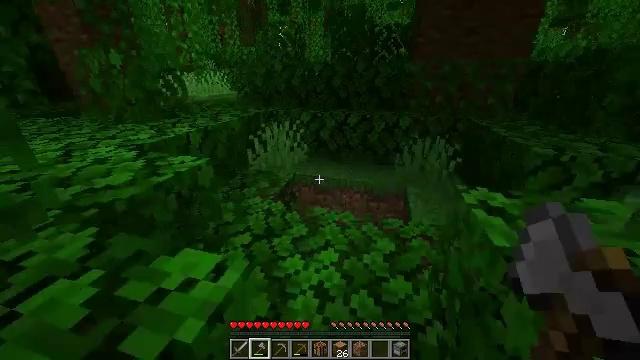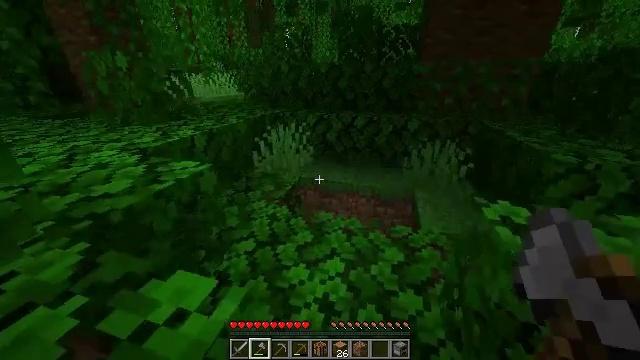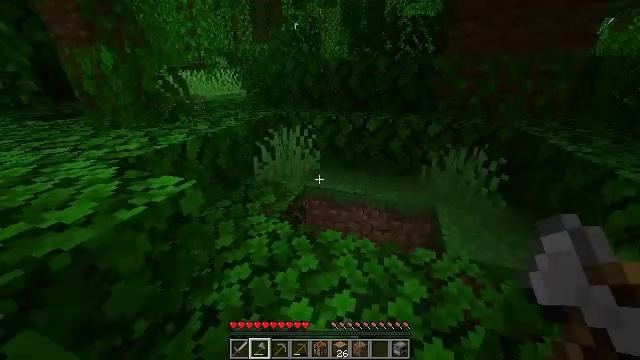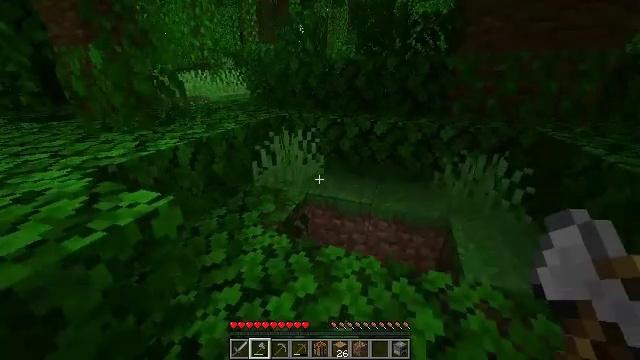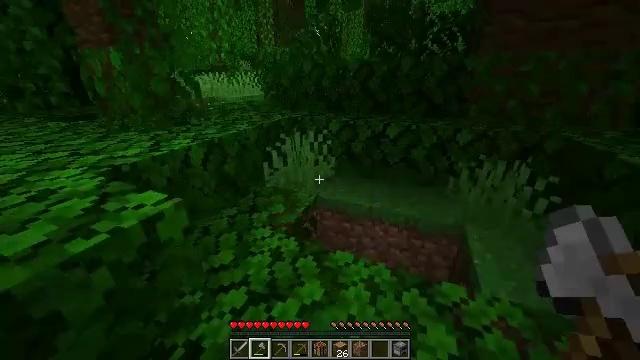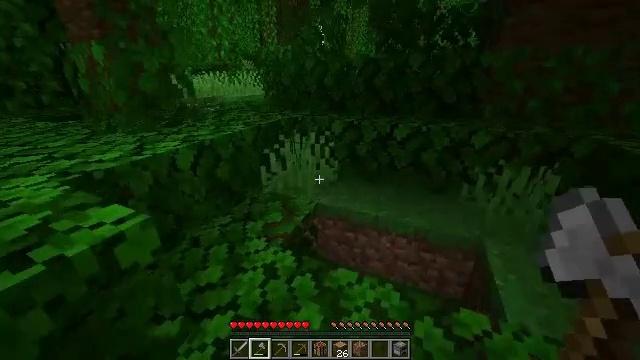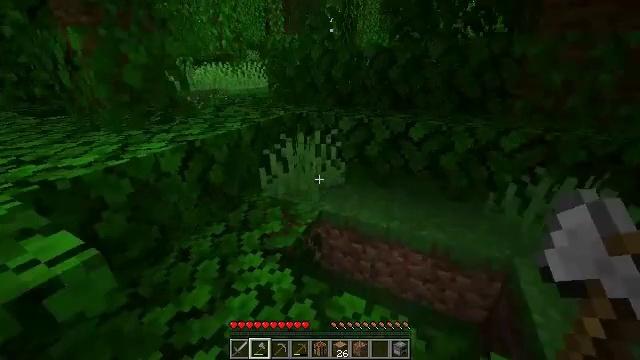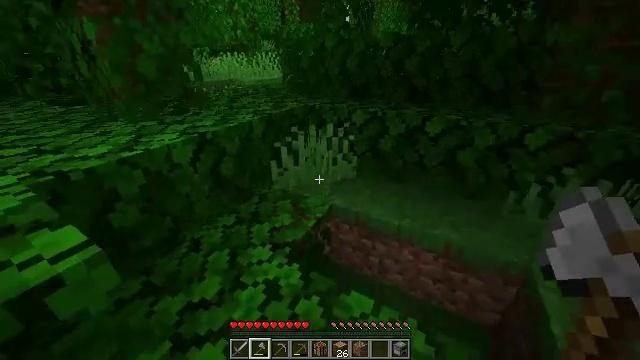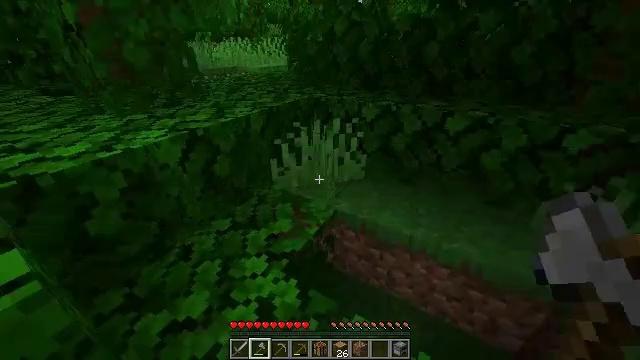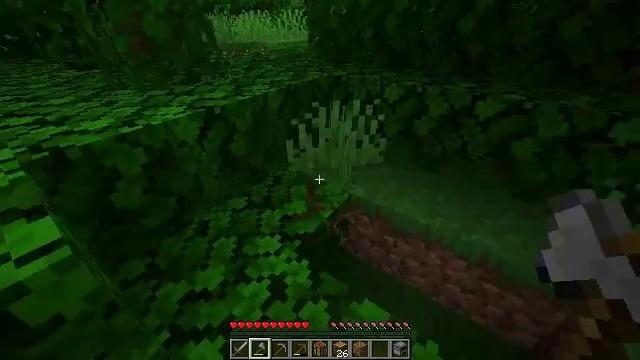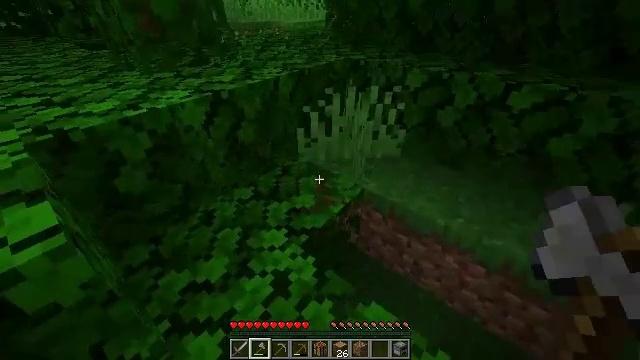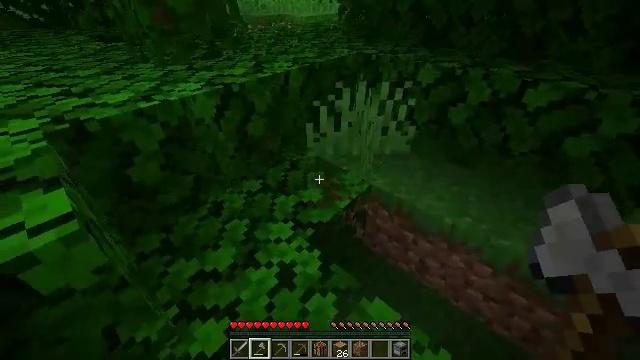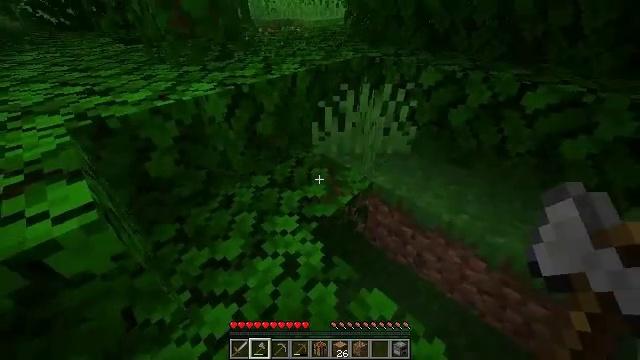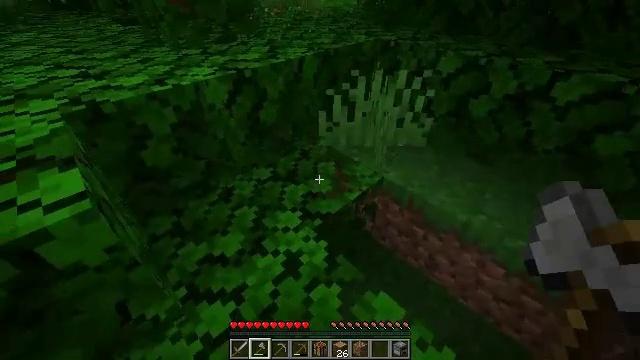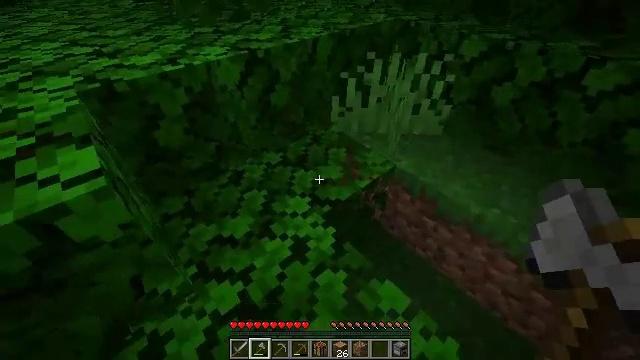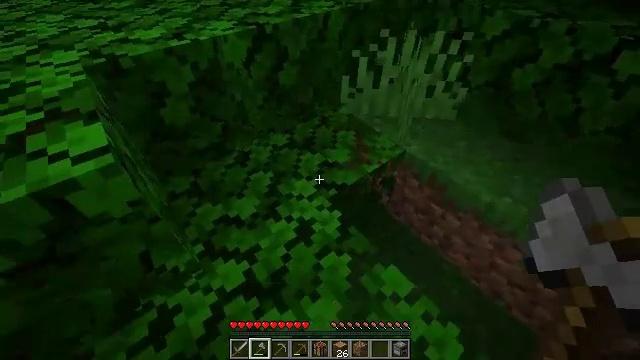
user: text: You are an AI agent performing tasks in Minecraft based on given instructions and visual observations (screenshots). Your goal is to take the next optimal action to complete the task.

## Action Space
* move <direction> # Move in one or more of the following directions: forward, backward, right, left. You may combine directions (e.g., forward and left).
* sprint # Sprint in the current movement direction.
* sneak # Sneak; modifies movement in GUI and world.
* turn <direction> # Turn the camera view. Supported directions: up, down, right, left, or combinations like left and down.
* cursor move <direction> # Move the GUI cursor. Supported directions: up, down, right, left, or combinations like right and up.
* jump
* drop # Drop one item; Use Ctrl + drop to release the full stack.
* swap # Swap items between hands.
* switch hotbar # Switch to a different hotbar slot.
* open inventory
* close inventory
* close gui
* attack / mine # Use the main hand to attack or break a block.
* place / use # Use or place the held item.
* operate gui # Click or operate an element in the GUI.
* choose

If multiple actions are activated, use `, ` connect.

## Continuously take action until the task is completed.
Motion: motion action
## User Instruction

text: Break the bamboo stalk.
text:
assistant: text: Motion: move forward, sprint, turn left
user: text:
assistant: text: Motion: move forward, sprint, turn left
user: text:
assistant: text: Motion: move forward, sprint, turn left
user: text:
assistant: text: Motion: move forward, sprint, turn left
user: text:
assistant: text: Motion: move forward, sprint, turn left
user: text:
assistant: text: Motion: move forward, sprint, turn left and down
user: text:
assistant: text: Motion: sprint, turn left and down
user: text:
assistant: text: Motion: turn left and down
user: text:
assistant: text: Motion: turn left and down
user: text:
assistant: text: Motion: turn left and down
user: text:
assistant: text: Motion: turn left and down
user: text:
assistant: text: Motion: turn left
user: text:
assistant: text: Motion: turn left and down
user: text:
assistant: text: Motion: turn left and down
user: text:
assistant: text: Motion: turn left and down
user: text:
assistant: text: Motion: turn left and down
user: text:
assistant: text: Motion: turn left and down
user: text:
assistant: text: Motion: no_op
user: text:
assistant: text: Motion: no_op
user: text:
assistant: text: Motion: no_op
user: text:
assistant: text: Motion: sprint, turn left
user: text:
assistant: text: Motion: sprint, turn up
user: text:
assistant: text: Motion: move forward, sprint, turn right and up
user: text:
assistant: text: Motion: move forward, sprint, turn right and up
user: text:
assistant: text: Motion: move forward, sprint, turn right and up
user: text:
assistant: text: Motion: move forward, sprint
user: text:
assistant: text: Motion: move forward, sprint
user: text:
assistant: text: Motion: move forward, sprint, jump
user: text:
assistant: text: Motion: move forward, sprint, jump
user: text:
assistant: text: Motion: move forward, sprint, jump